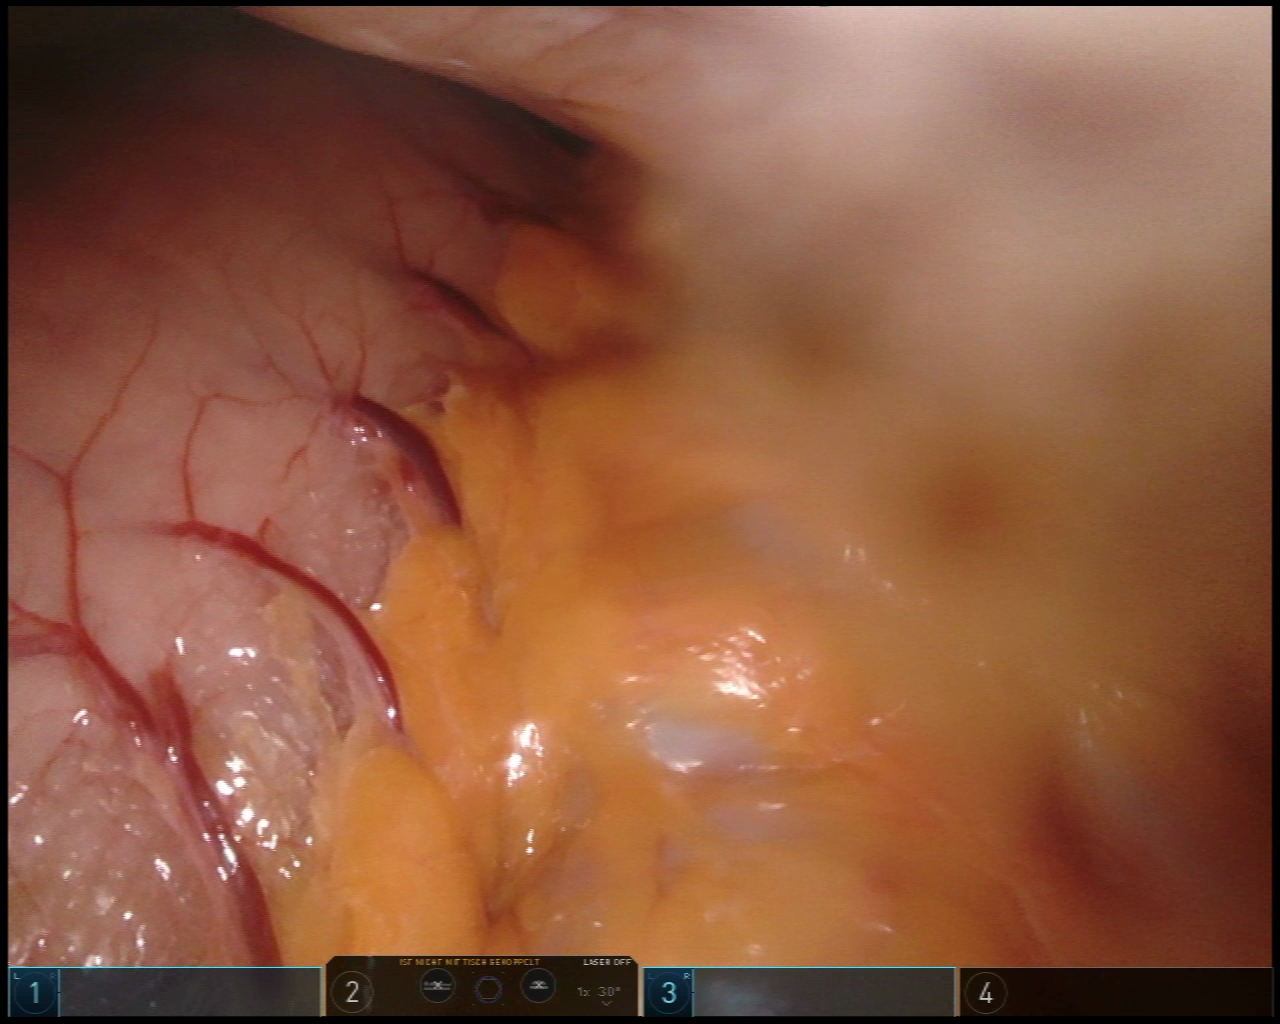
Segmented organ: stomach
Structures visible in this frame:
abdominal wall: yes
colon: yes
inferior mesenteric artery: no
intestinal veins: no
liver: no
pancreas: no
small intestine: no
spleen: no
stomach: yes
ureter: no
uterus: no
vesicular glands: no